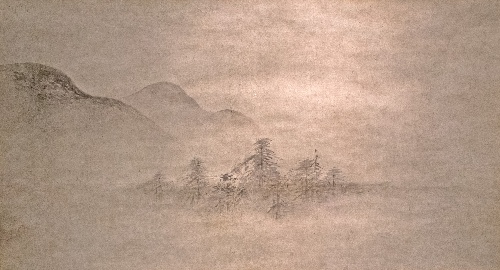
Artist: Kano Motonobu
Artist bio: Japanese, 1477–1559
Date: 16th century
Object type: Painting
Classification: Paintings
Medium: Hanging scroll; ink on paper
Culture: Japan
Period: Muromachi period (1392–1573)
Dimensions: Overall (painting): 23 3/8 × 42 1/2 in. (59.4 × 108 cm)
Overall with mounting: 60 5/8 × 43 5/16 in. (154 × 110 cm)
Overall with knobs: 60 5/8 × 46 9/16 in. (154 × 118.3 cm)
Department: Asian Art
Credit line: Fletcher Fund,1951
Accession year: 1951
Repository: Metropolitan Museum of Art, New York, NY
Tags: Mountains|Landscapes